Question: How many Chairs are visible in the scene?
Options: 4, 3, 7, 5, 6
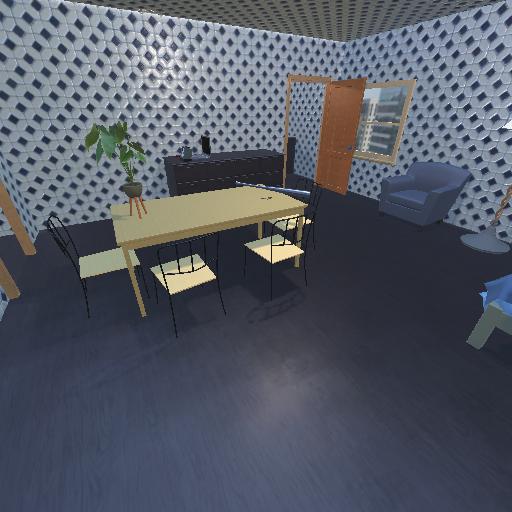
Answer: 4